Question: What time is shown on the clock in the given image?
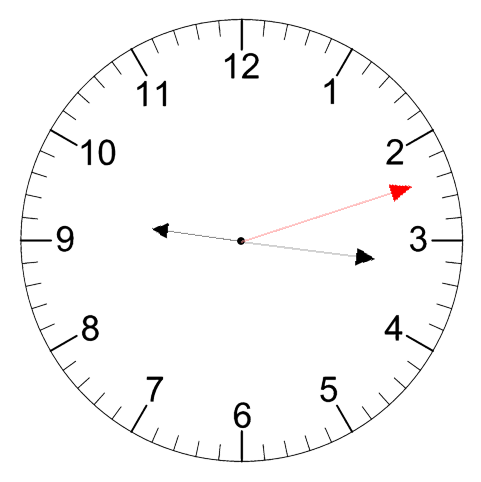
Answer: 09:16:12